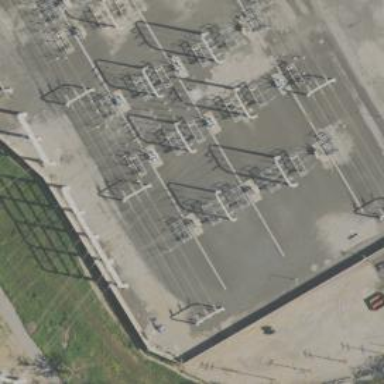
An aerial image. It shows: Switch for power supply.